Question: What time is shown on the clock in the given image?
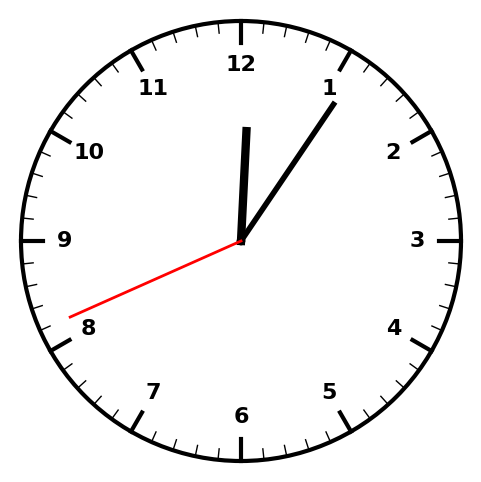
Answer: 12:05:41